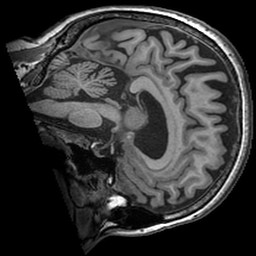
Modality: T1w
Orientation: sagittal
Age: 55
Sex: female
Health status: ill
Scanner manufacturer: ge
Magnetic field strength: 3 T
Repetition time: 0.008164 s
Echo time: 0.003184 s